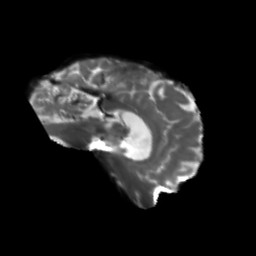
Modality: T2w
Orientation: sagittal
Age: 70
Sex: male
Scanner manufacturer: siemens
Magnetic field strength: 3 T
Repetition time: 5.25 s
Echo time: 0.08 s